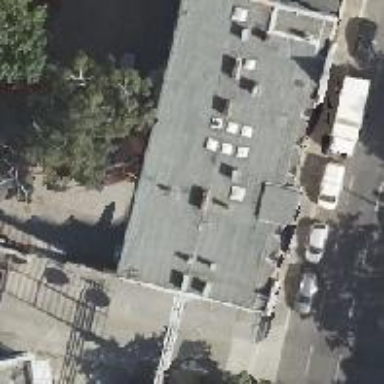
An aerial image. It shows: Café.